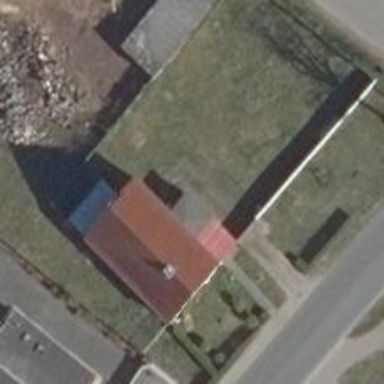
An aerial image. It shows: Part of building.